Field crop: tomato
Growth stage: 1
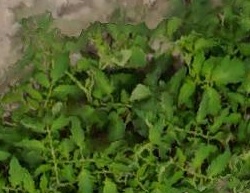
Species: tomato